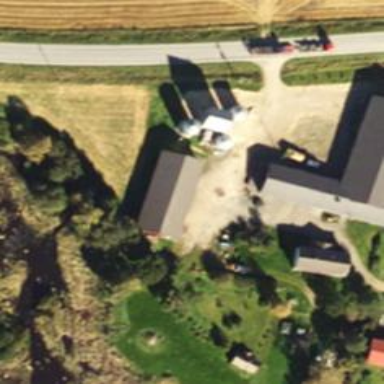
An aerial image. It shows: Driveway.